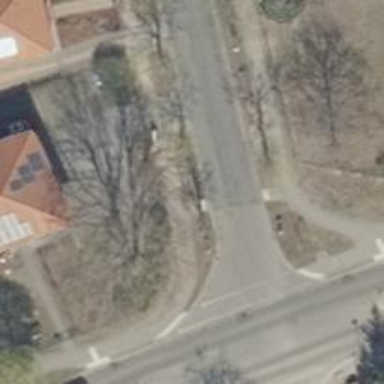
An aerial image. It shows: Unmarked crossing on footway.